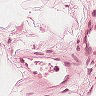
Metastatic tissue present: no